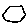
Label: hexagon